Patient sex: M
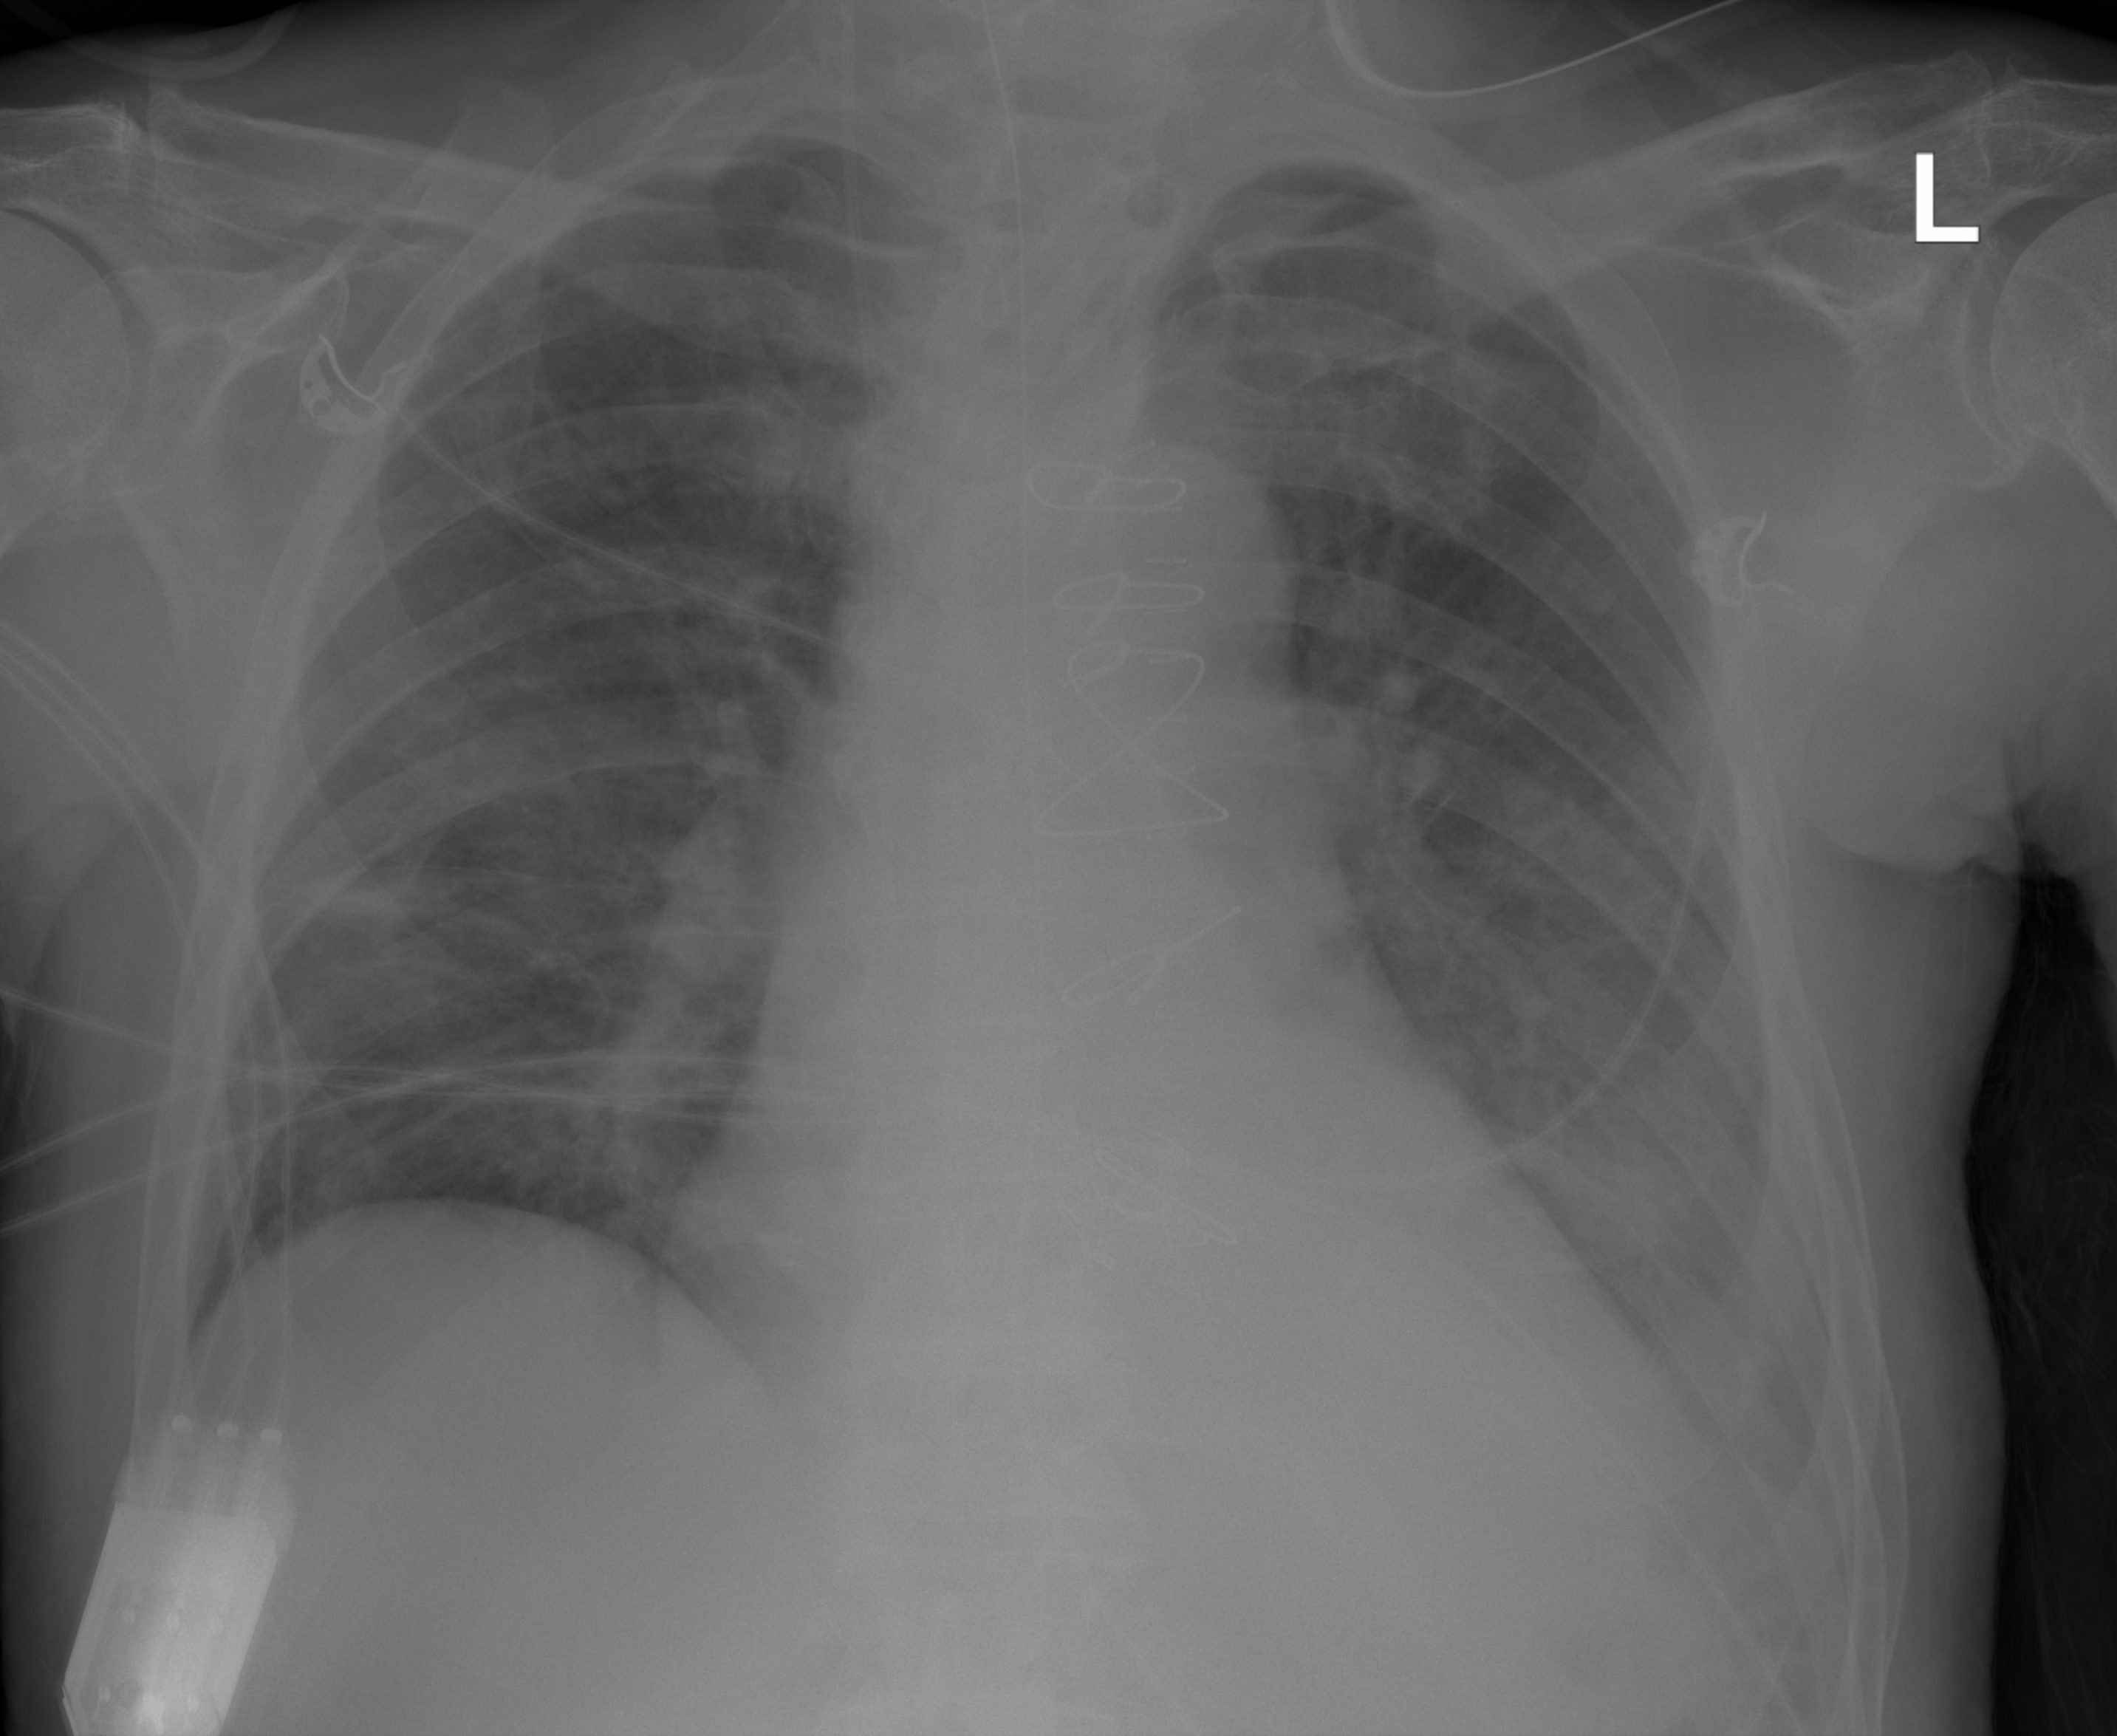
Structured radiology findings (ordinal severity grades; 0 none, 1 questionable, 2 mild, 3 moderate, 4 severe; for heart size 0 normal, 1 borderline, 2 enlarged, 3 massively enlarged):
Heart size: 2
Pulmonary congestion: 2
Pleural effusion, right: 0
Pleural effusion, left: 2
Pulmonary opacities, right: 2
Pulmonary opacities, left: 2
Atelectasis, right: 2
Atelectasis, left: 2